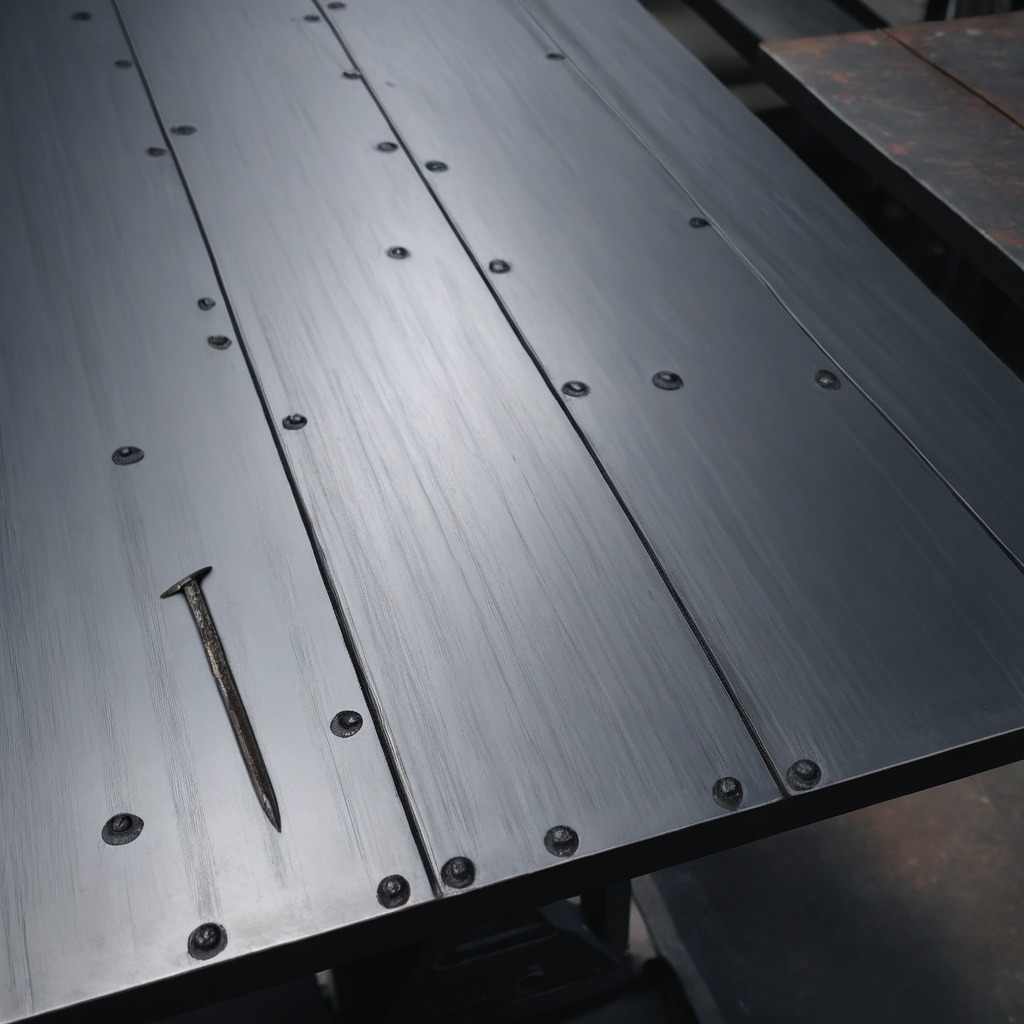
An iron nail is lying on a cold steel table in a mining workshop.